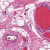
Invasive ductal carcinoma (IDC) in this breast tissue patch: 0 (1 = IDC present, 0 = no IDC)